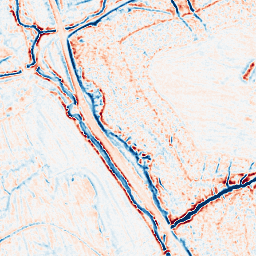
Category: edge_preserving
Decomposition family: bilateral
Decomposition parameters: d: 9
sigma_color: 150
sigma_space: 75
Upsampling method: linear_exact
Upsampling parameters: scale: 4
Upsampling scale: 4